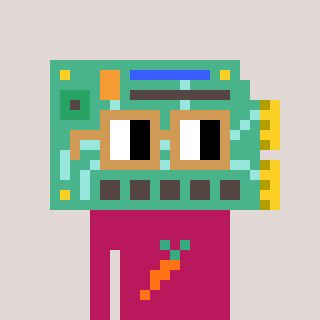
a pixel art character with square brown glasses, a chipboard-shaped head and a darkpink-colored body on a warm background